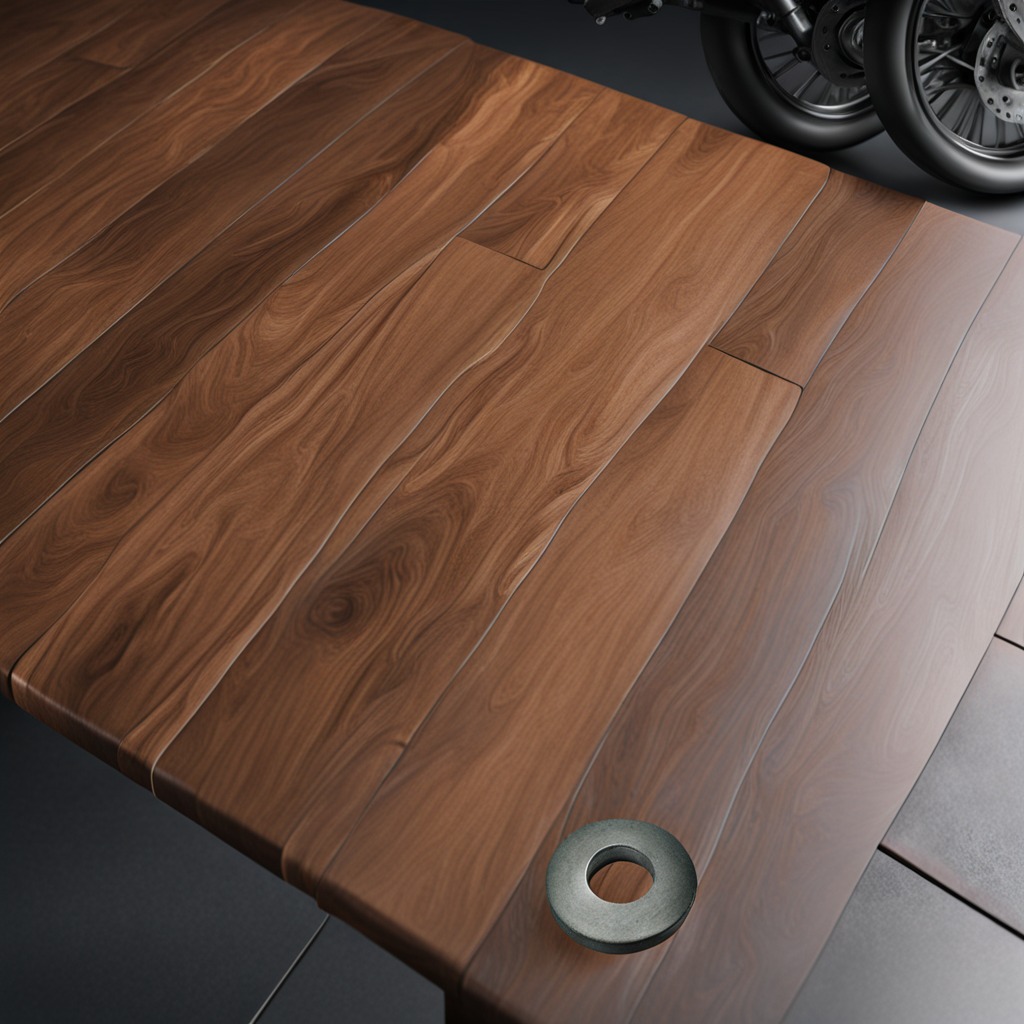
A flat metal washer lying on the oil-spilled wooden table in a vintage motorcycle garage